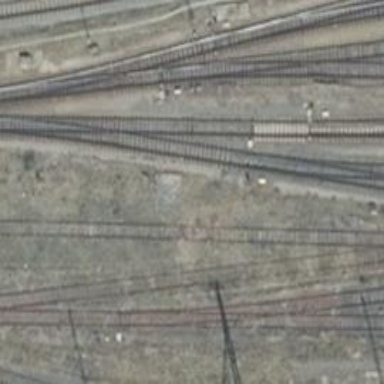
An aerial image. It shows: Railway switch.